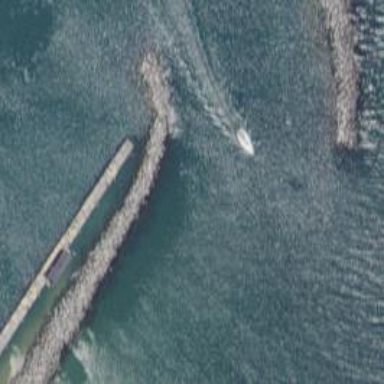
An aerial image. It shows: Breakwater structure.